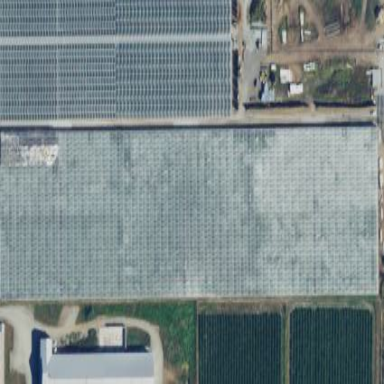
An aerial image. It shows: Greenhouse used for horticulture.